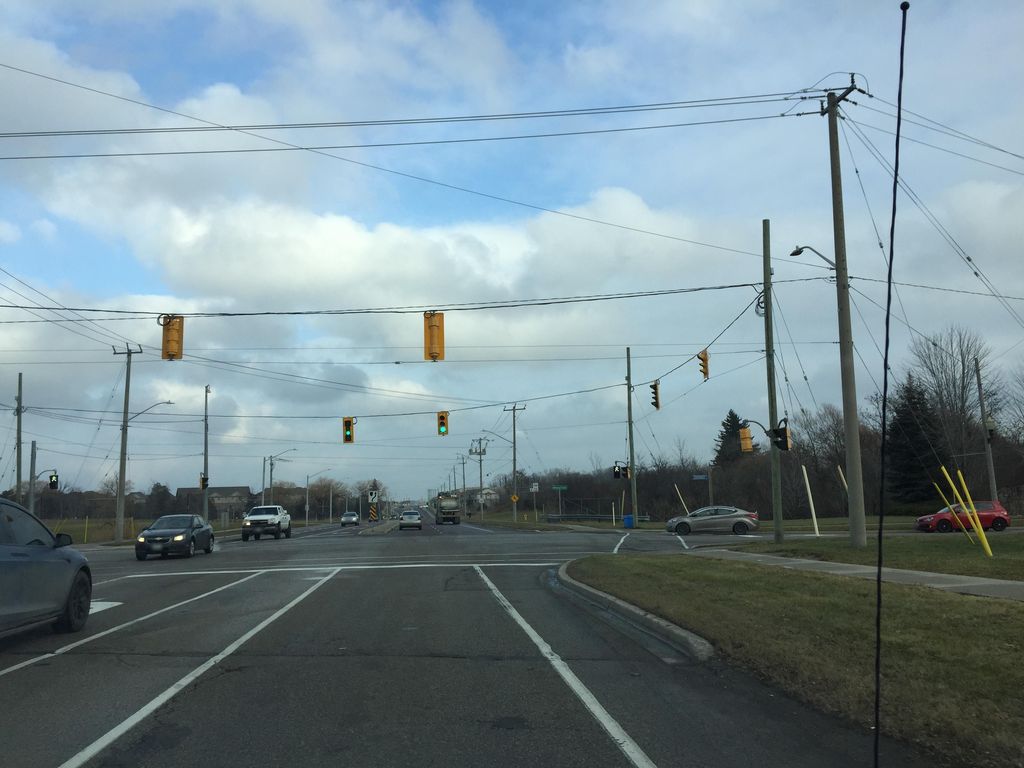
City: kitchener-waterloo